六年级 · 算术
把一根木料锯成 10 段，锯一次所用时间与锯整根木料所用时间的比是 $1: 10$ 。
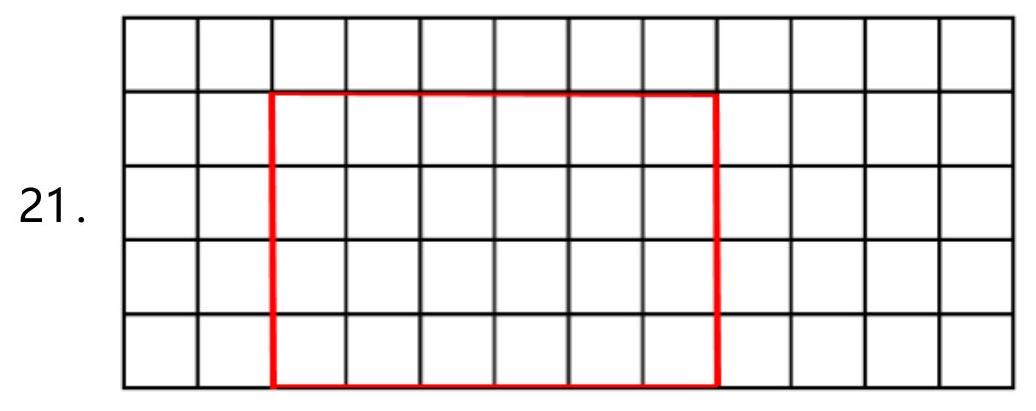
答案: $x$